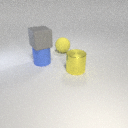
large yellow rubber sphere to the left of large yellow metal cylinder